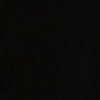
Label: space